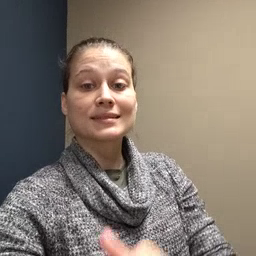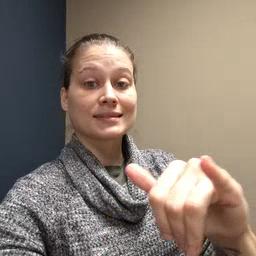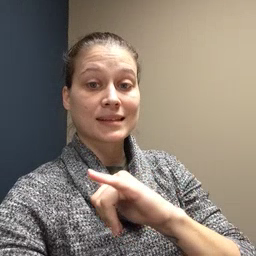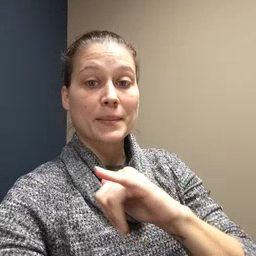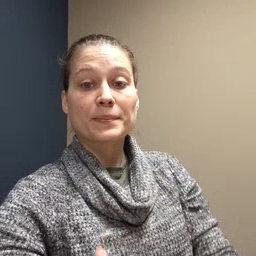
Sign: same